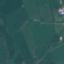
Land use / land cover: Pasture